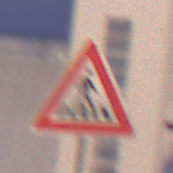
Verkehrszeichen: FussgaengerueberwegLinks
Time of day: Night
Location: Outdoor (Urban)
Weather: Overcast
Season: Winter
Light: Artificial